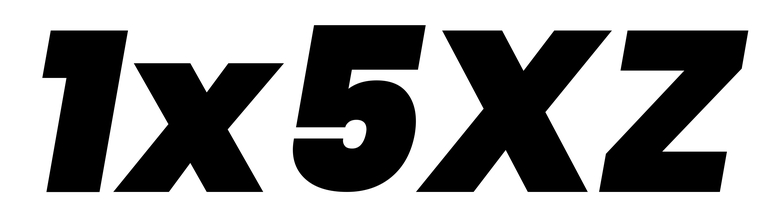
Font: Poppins-BlackItalic